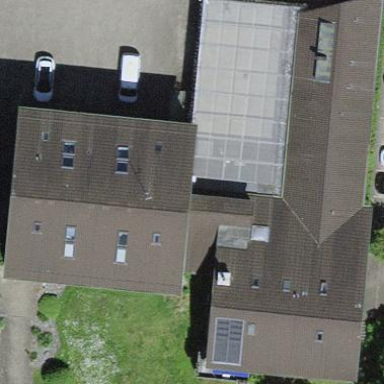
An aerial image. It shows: Police building.